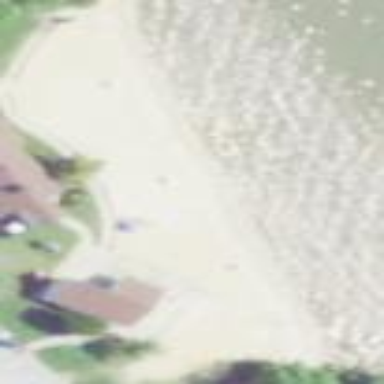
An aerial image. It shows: Sandy beach.